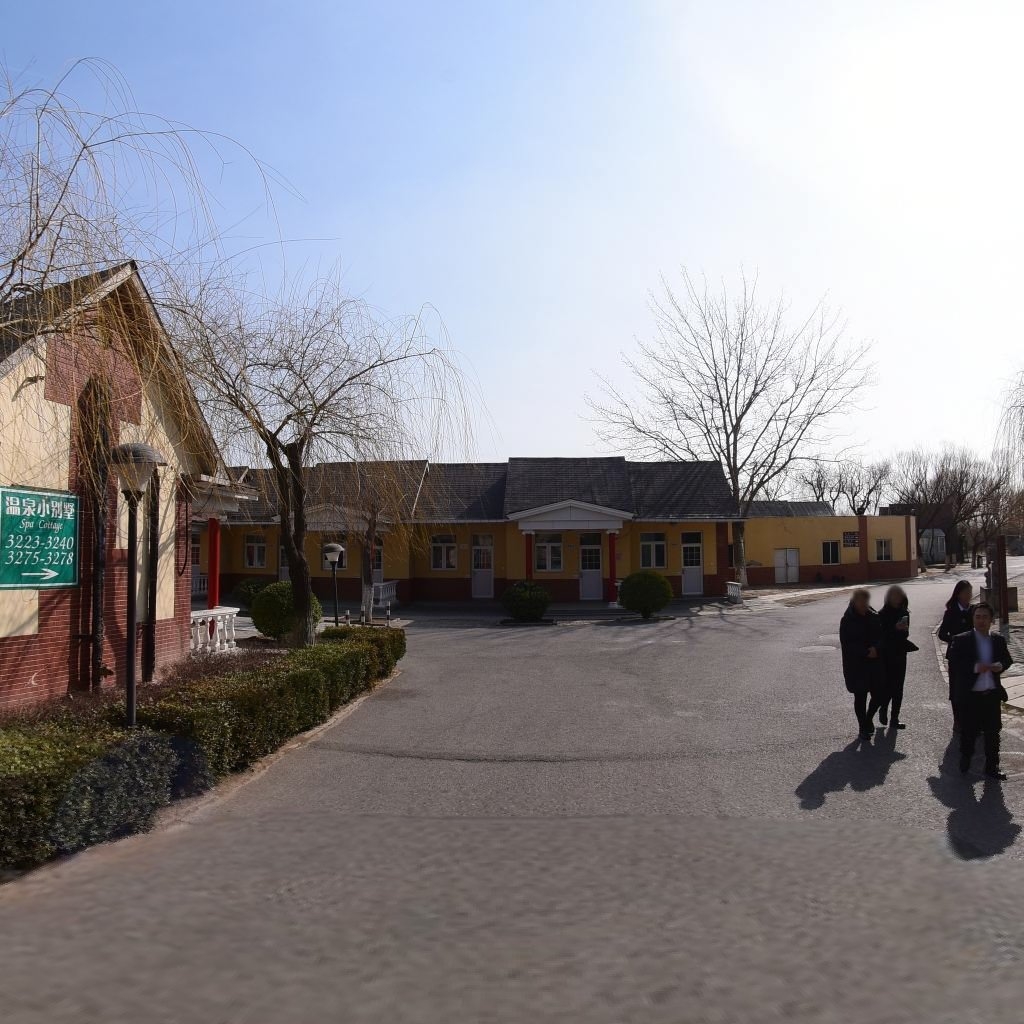
Region: Chaoyang
Road damage annotations: transverse crack, manhole cover, manhole cover